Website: lowes
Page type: review-order
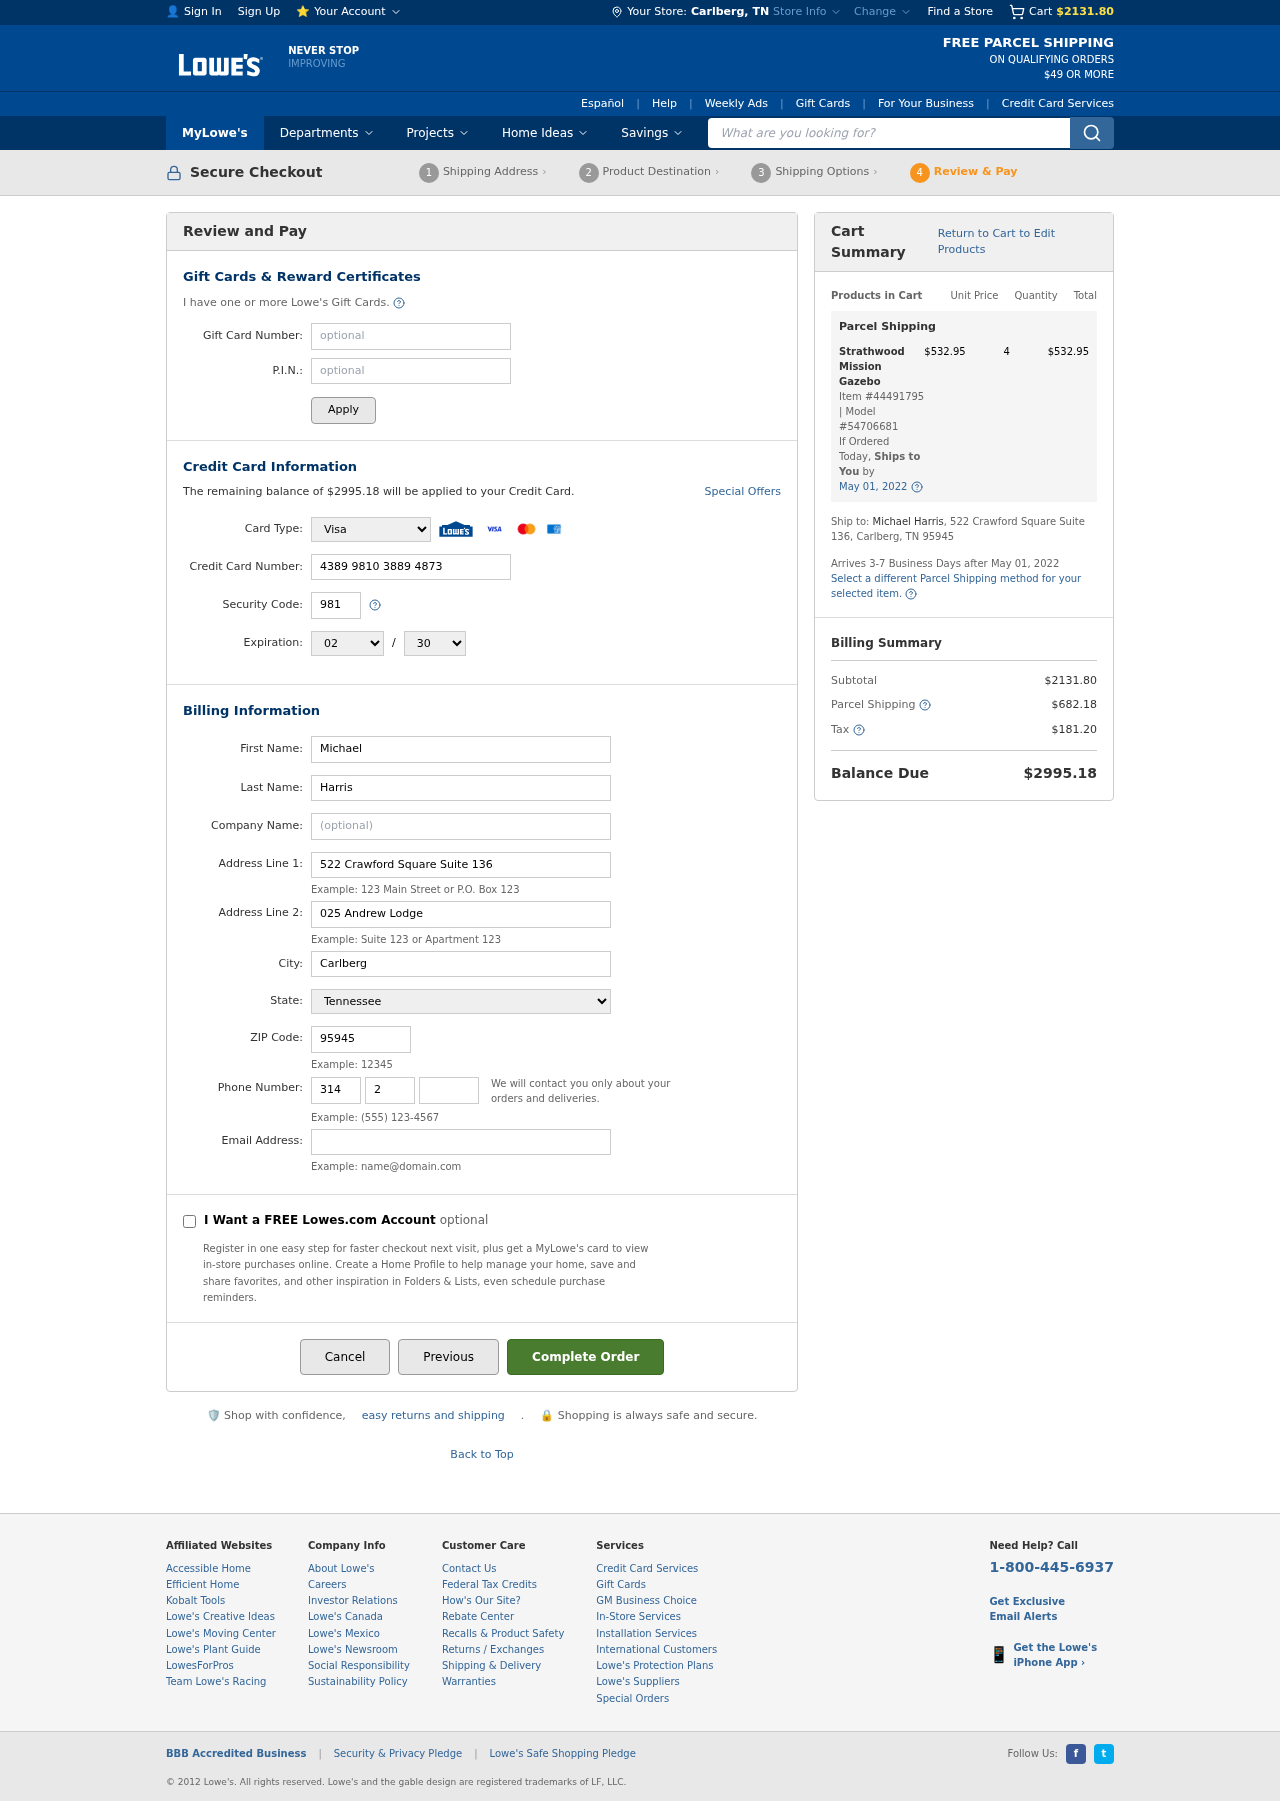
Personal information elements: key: PII_CARD_CVV
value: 981
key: PII_CARD_EXPIRY_MONTH
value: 02
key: PII_CARD_EXPIRY_YEAR
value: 30
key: PII_CARD_NUMBER
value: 4389 9810 3889 4873
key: PII_CARD_TYPE
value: Visa
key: PII_CITY
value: Carlberg
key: PII_CITY_STATE
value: Carlberg, TN
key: PII_EMAIL
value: mharris@yahoo.com
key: PII_FIRSTNAME
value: Michael
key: PII_LASTNAME
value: Harris
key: PII_PHONE_AREA
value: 314
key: PII_PHONE_PREFIX
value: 202
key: PII_PHONE_SUFFIX
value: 8169
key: PII_POSTCODE
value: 95945
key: PII_STATE
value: Tennessee
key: PII_STREET
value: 522 Crawford Square Suite 136
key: PII_STREET2
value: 522 Crawford Square Suite 136
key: PII_STREET2
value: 025 Andrew Lodge
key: PII_FULLNAME2
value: Michael Harris
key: PII_CITY_STATE_ZIP2
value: Carlberg, TN 95945
Product elements: key: PRODUCT1_NAME
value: Strathwood Mission Gazebo
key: PRODUCT1_PRICE
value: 532.95
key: PRODUCT1_QUANTITY
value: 4
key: PRODUCT1_ITEM_NUMBER
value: Item #44491795
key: PRODUCT1_MODEL_NUMBER
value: Model #54706681
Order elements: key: ORDER_SUBTOTAL
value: $2131.80
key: ORDER_BALANCE_DUE
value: $2995.18
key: ORDER_SHIPPING_DATE
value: May 01, 2022
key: ORDER_ITEM_TOTAL
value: $532.95
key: ORDER_SHIPPING_DATE2
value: May 01, 2022
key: ORDER_SHIPPING_COST
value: $682.18
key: ORDER_TAX
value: $181.20
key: ORDER_TOTAL
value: $2995.18
Search elements: key: HEADER_SEARCH
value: What are you looking for?